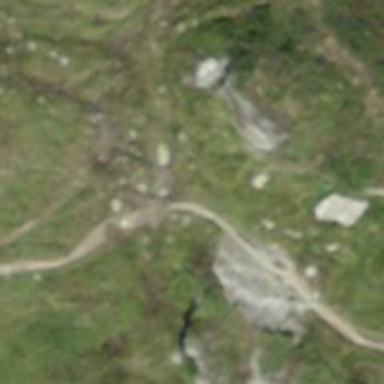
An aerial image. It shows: Ground path with excellent trail visibility.